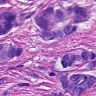
Metastatic tissue present: yes